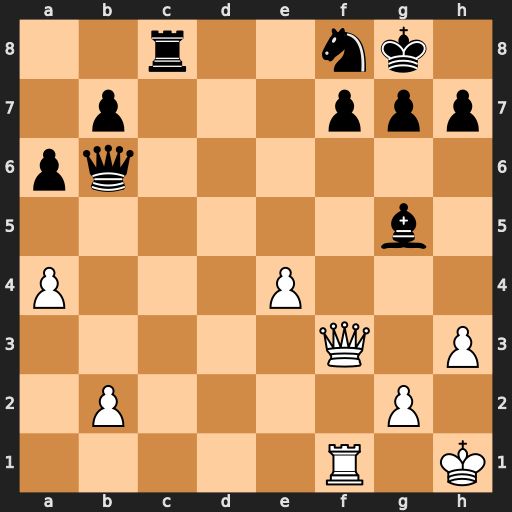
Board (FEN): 2r2nk1/1p3ppp/pq6/6b1/P3P3/5Q1P/1P4P1/5R1K
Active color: w
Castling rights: -
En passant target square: -
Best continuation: Qxf7+ Kh8 Qxf8+ Rxf8 Rxf8#